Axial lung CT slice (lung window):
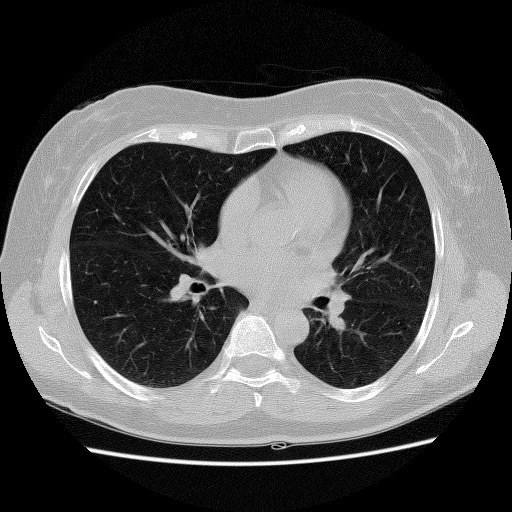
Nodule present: no